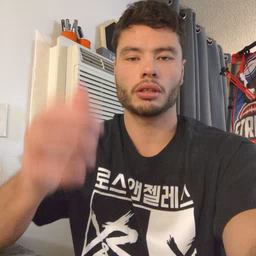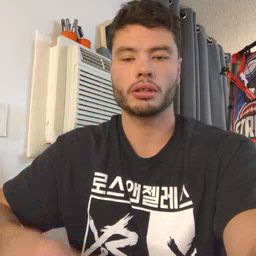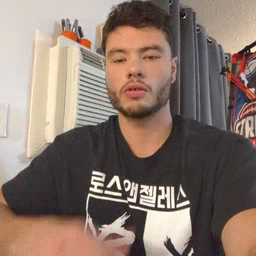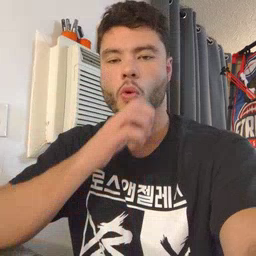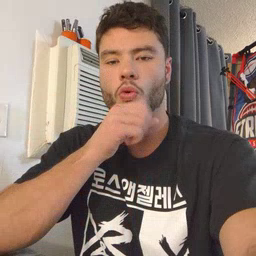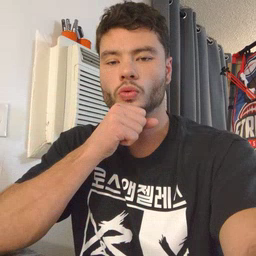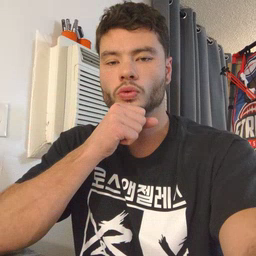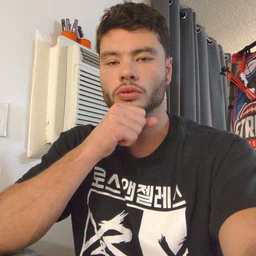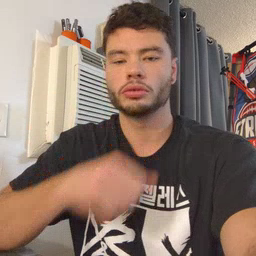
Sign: orange